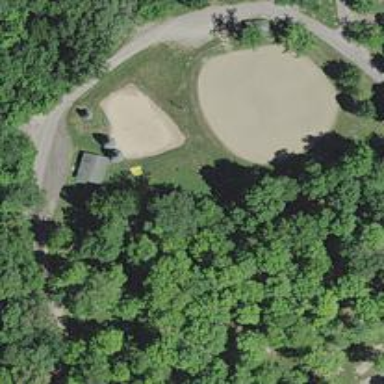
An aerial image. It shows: Disc golf hole.